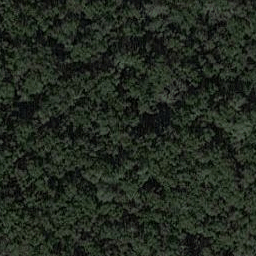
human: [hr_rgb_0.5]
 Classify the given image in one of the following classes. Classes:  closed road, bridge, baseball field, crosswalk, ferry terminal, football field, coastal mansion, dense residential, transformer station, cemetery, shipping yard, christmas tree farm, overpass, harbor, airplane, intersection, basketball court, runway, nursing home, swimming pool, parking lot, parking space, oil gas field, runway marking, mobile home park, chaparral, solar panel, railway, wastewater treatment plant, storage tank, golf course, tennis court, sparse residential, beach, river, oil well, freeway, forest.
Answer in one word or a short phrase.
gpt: forest